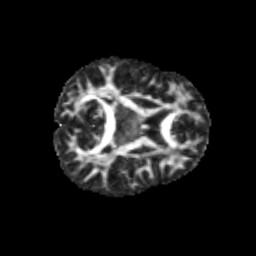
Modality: FA
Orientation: axial
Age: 11
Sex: male
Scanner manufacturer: siemens
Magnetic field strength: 3 T
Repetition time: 3.8 s
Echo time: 0.07 s